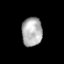
Tissue: prostate
Cell type: T cells
Senescence score: 0.3397
Nuclear area (px): 579
Mean DAPI intensity: 175.209